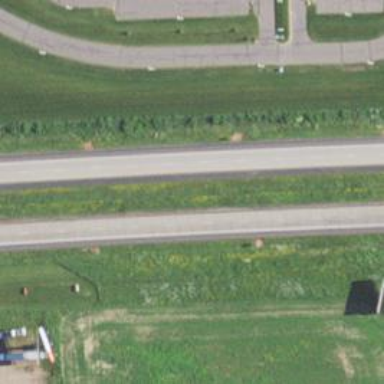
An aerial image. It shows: Asphalt trunk highway which is also expressway.